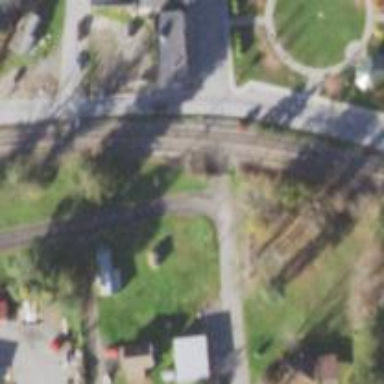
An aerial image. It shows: Railway siding for service.